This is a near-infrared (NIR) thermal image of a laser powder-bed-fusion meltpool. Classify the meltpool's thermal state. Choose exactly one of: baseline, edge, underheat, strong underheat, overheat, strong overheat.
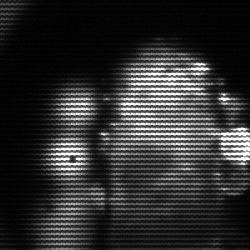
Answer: strong underheat